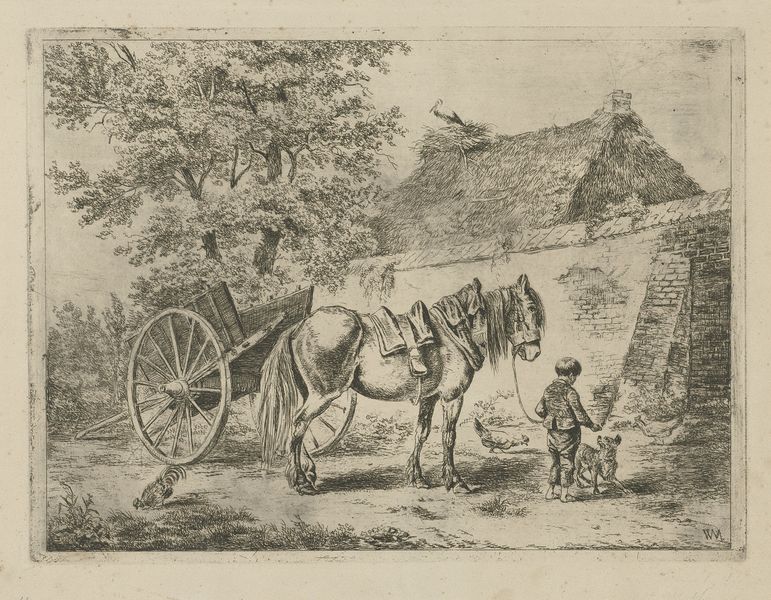
Titel: Jongen met een paard en hond
Künstler: Christiaan Wilhelmus Moorrees
Standort: Amsterdam
Institution: Rijksmuseum
Schlagwörter: baum, weiß, grau, schwarz, skizze, zeichnung, haus, hund, sonne, land, kind, pferd, schornstein, sattel, dorf, mauer, ziegel, einspänner, rad, wagen, junge, scheune, radierung, bleistift, nest, landwirtschaft, stadtmauer, hahn, huhn, hühner, storch, reetdacht